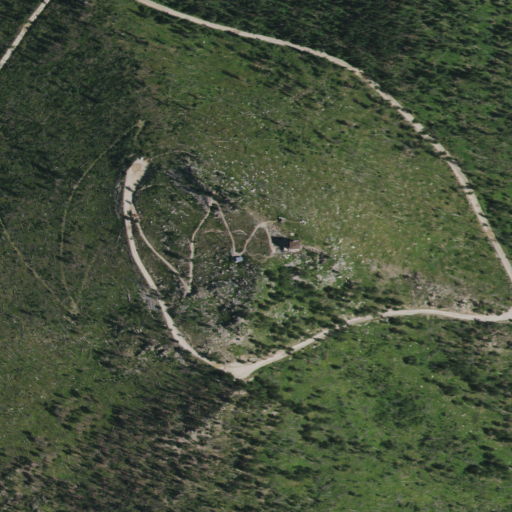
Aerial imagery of mountain in South Dakota named Custer Peak containing evergreen forest, shrub, and open development